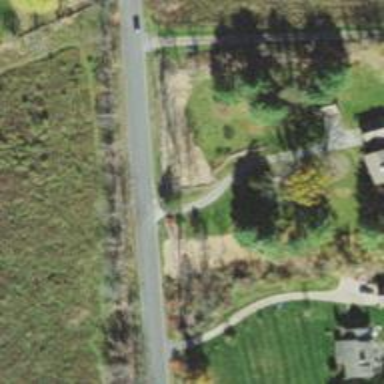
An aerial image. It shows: Driveway leading to service road.